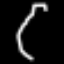
Label: octagon